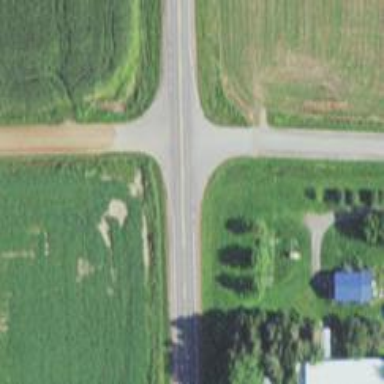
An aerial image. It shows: Unclassified road.